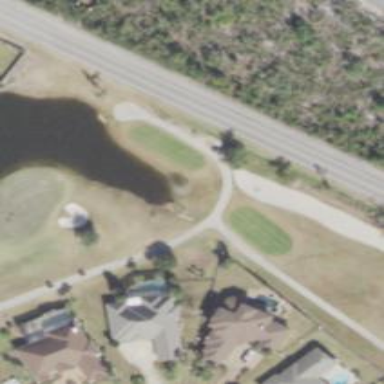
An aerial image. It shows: Service road designated as golf cart path.